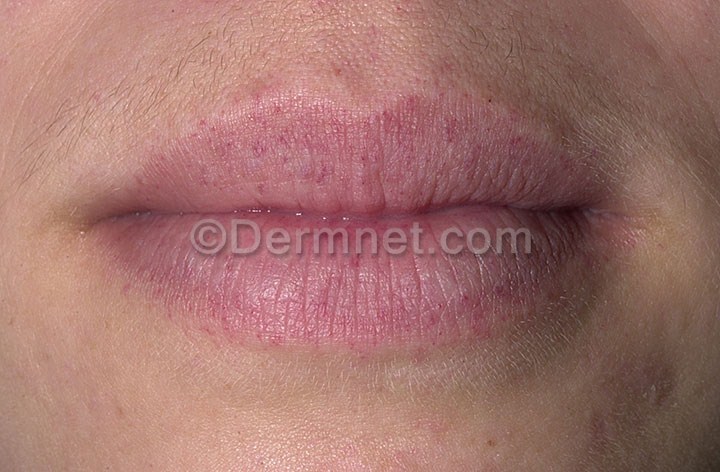
Disease: Vascular Tumors